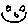
Label: smiley face